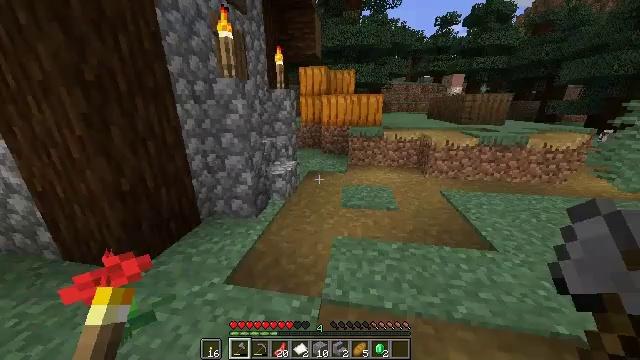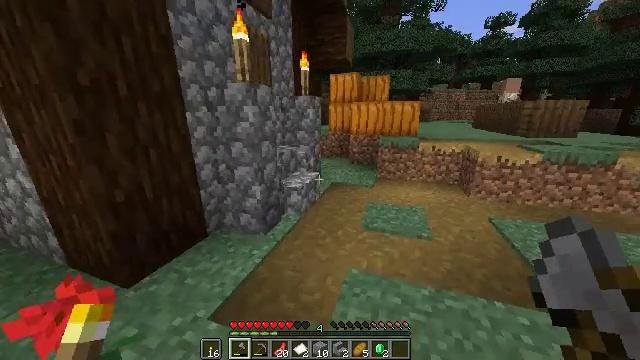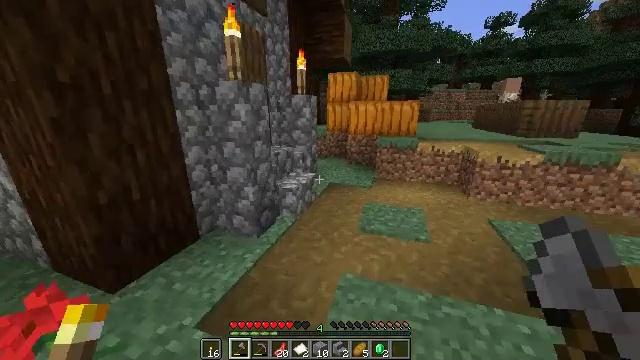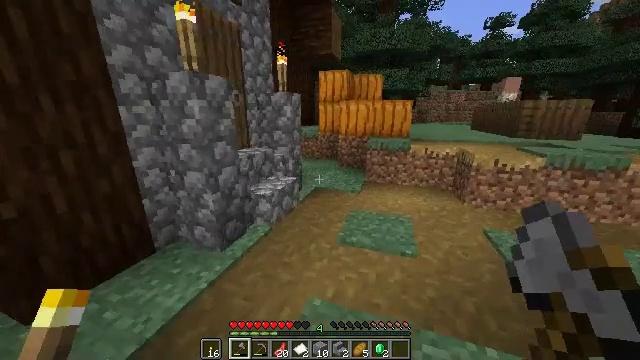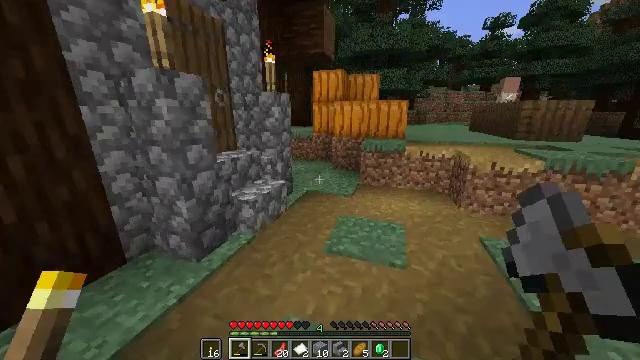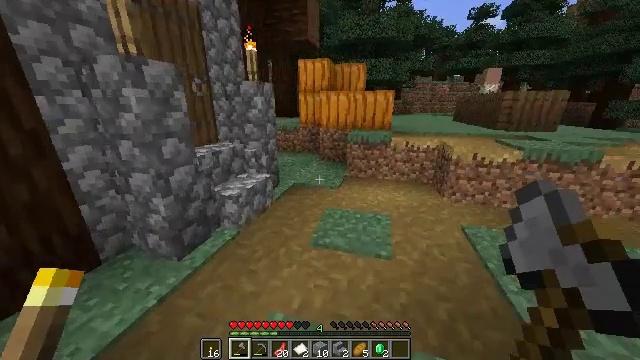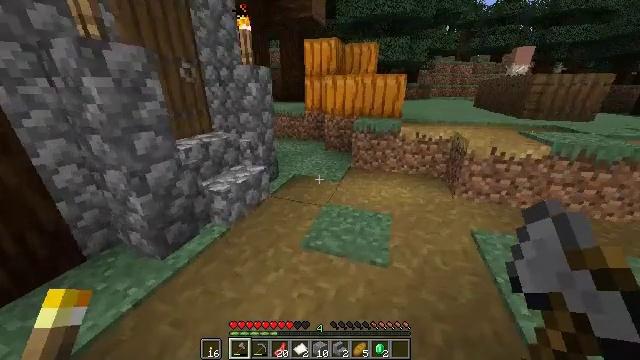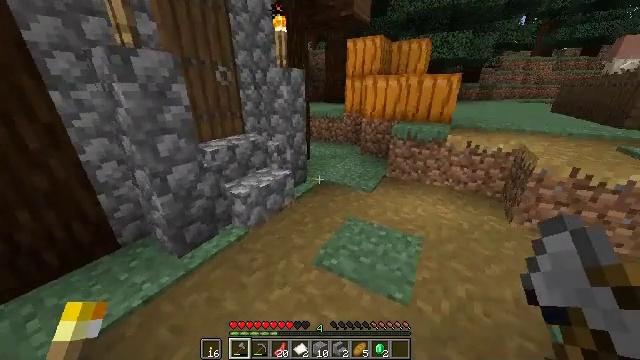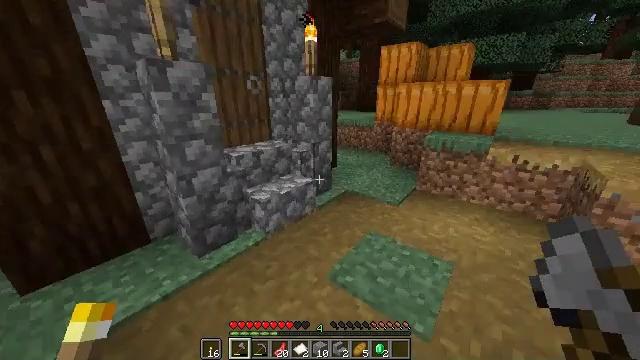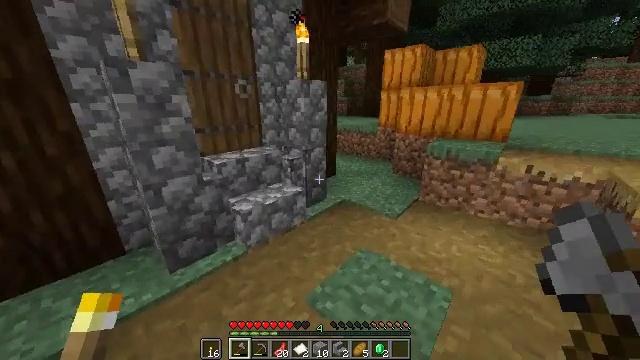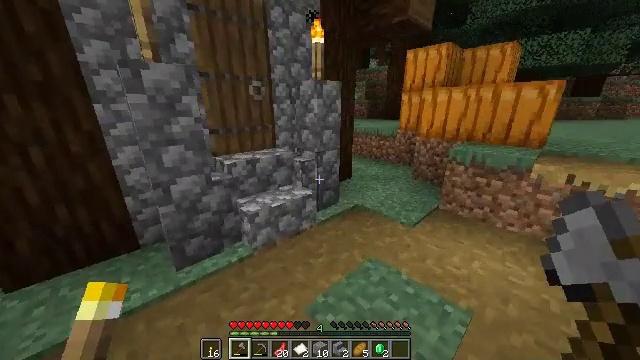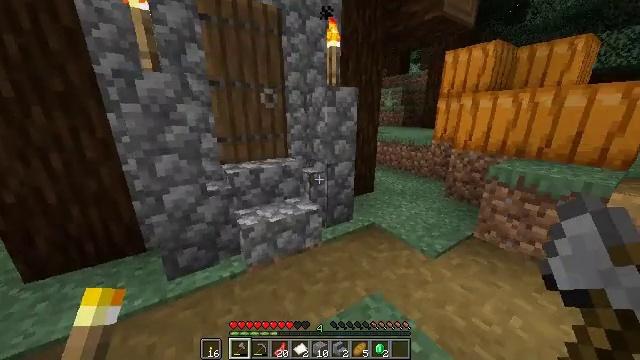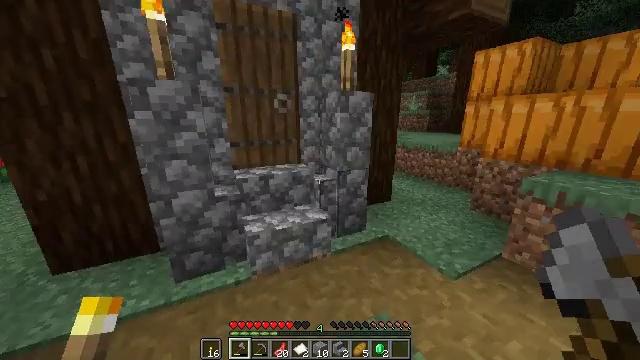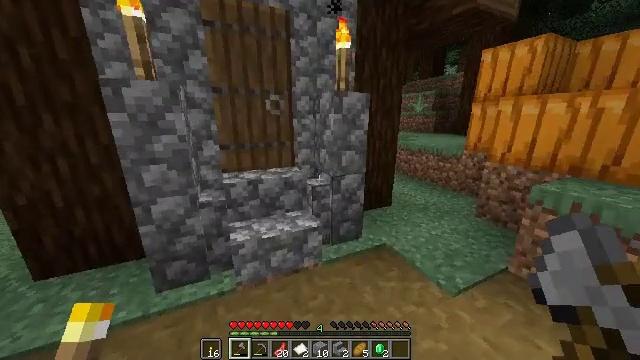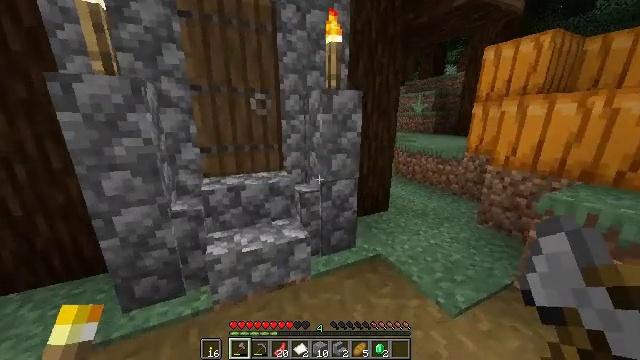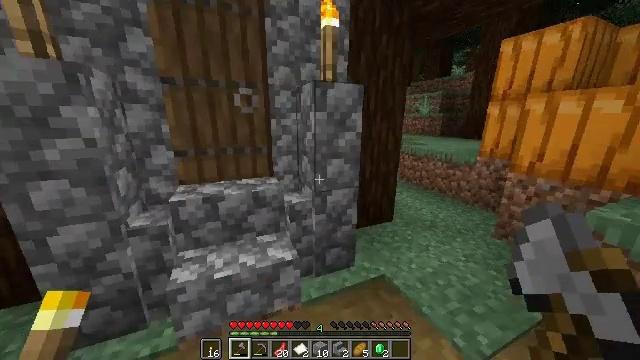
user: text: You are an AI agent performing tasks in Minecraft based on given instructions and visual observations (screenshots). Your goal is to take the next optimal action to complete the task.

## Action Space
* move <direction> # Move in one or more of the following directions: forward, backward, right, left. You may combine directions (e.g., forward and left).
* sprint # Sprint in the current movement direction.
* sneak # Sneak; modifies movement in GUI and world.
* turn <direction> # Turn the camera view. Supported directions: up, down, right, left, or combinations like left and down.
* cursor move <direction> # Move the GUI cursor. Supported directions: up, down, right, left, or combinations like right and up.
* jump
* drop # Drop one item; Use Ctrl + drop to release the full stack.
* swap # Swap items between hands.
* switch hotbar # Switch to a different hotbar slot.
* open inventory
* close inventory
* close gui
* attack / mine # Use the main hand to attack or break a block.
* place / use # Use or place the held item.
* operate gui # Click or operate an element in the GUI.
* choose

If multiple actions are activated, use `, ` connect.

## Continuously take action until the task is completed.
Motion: motion action
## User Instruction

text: Collect the spruce trapdoor from its position.
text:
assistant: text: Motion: move forward and move right, turn left and up
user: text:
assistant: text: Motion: move forward and move right
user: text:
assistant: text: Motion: move forward and move right
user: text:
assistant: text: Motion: move forward and move right
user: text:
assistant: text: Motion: move forward and move right, turn right and down
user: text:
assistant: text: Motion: move forward and move right, turn left and down
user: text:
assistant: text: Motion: move forward and move right, turn left
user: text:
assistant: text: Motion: move forward and move right, turn left and up
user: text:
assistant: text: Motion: move forward and move right, turn left and up
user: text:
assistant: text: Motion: move forward and move right, turn left
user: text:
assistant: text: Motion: move forward and move right, turn left and up
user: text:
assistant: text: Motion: move forward and move right, turn left and up
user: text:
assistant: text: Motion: move forward, turn left
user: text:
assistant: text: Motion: move forward
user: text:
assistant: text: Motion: move forward, turn left
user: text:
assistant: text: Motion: move forward, turn left and up
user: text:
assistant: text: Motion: move forward, turn left and up
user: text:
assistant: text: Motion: move forward, turn left
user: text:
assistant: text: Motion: move forward, turn left, use / place
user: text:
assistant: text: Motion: move forward, turn left, use / place
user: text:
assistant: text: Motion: move forward, turn left
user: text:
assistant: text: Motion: move forward, turn left
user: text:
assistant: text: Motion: move forward
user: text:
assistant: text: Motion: move forward
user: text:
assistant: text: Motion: move forward
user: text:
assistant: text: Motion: move forward
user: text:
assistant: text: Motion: no_op
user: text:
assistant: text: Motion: no_op
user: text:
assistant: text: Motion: no_op
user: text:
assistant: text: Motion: no_op